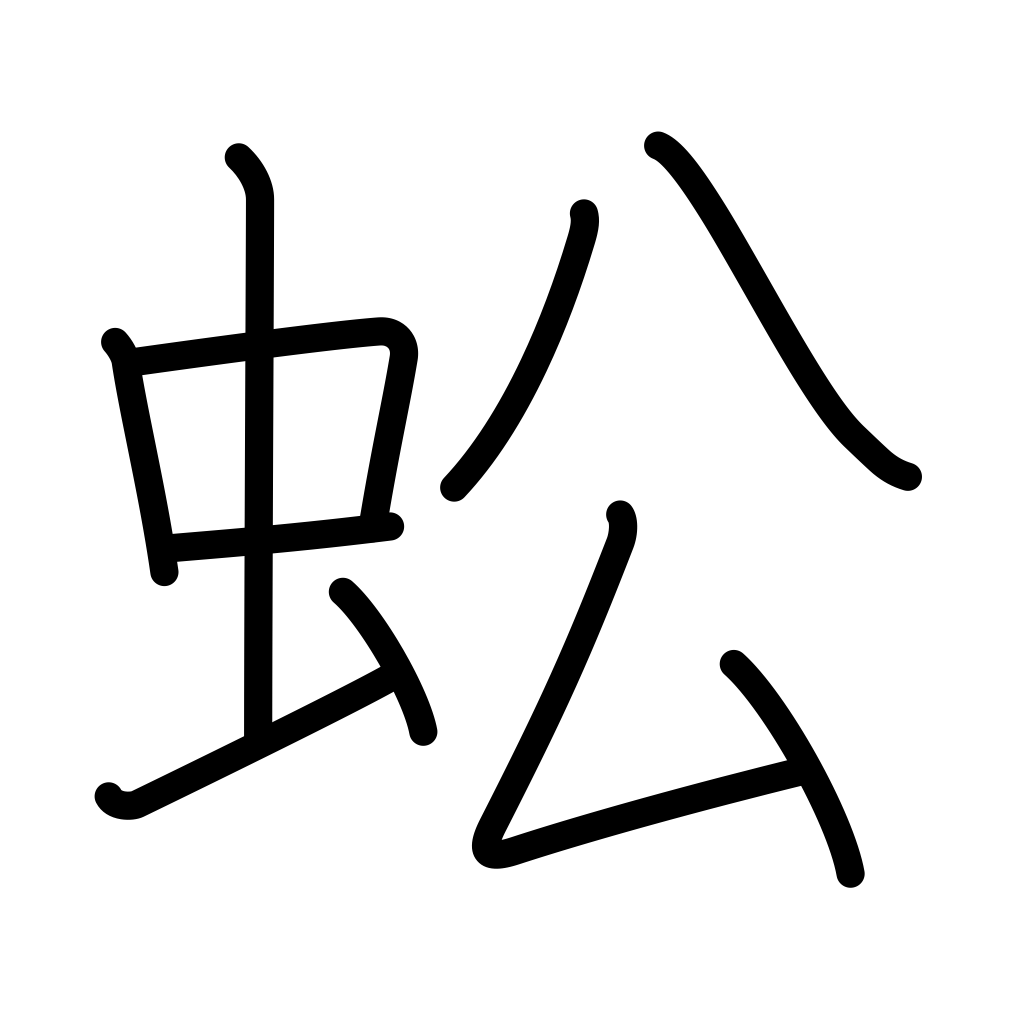
Meaning: centipede, grasshopper